Question: In office like libreOffice we have two type font in style, western font and CTL font.
all English font use western font and other things like persian and arabic font use CTL font.

in emacs 24 i want western text use this settings
'''
'(default ((t (:stipple nil :background "black" :foreground "chartreuse" :inverse-video nil :box nil :strike-through nil :overline nil :underline nil :slant normal :weight normal :height 96 :width normal :family monaco ))))
'''
and all rtl and persian text use some thing diffrent.
how can this be happen?
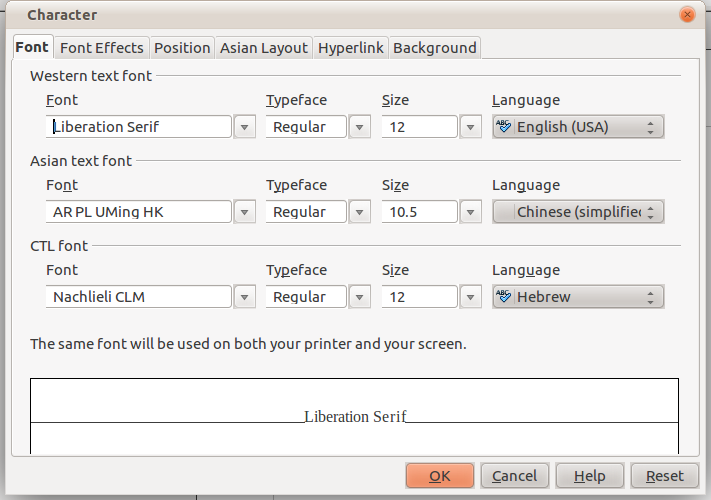
Answer: I found a simple way to use another font for a range of character, for example for Arabic sub set.
use this in your init file :
'''
(set-fontset-font
"fontset-default"
(cons (decode-char 'ucs #x0600) (decode-char 'ucs #x06ff)) ; arabic
"DejaVu Sans Mono")
'''
See <URL>